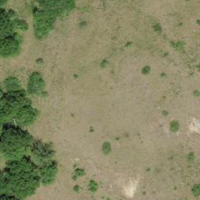
EUNIS habitat code: 52
Species observed at this site:
Echium vulgare
Juniperus communis